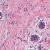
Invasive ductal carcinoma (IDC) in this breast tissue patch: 0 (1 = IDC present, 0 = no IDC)